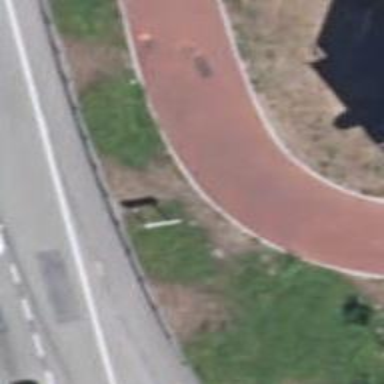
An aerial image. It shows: Footway road with designated cycle lane.